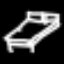
Label: bed